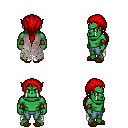
a pixel art fantasy rpg character, male body template, orc, green skin, gray tattered cape, teal pants, red ponytail hairstyle, leather bracers, brown slippers, four views (front, back, left, right), 2x2 character sprite sheet, small pixel art, hard edges, no anti-aliasing